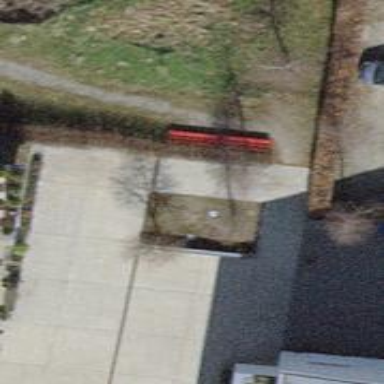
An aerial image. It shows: Brown bench.